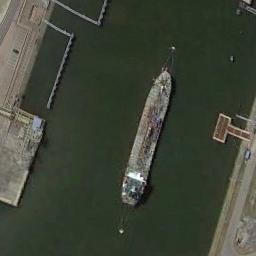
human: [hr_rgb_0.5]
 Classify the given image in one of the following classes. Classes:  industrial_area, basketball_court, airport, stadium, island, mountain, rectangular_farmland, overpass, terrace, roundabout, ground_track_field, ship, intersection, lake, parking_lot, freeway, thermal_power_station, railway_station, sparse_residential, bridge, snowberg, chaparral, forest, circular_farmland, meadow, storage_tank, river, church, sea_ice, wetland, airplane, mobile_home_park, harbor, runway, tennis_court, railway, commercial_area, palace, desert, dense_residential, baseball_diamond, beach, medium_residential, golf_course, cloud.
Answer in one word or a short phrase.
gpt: ship